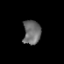
Tissue: prostate
Cell type: Epithelial cells
Senescence score: 0.6947
Nuclear area (px): 417
Mean DAPI intensity: 108.655